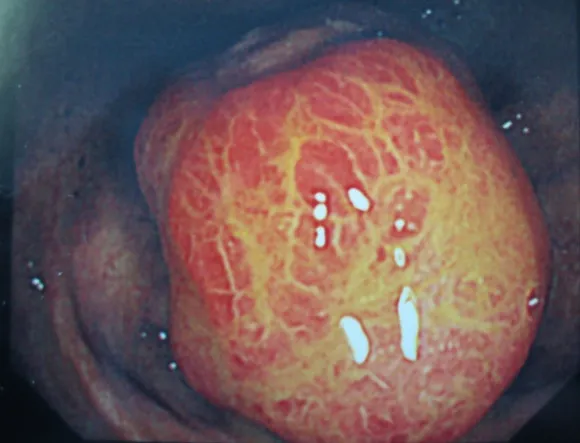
Colonoscopy view of suspected caecal polyp.
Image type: endoscopy (gi_endoscopy)